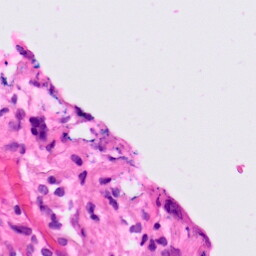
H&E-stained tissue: Lung